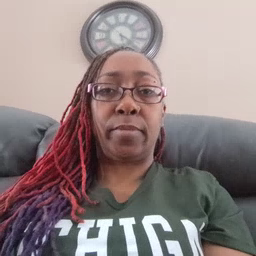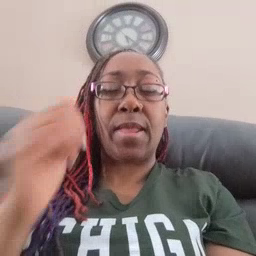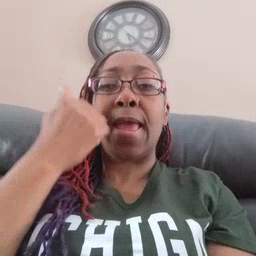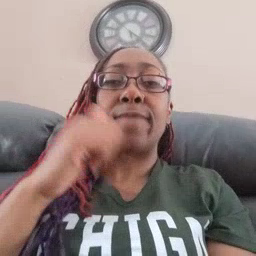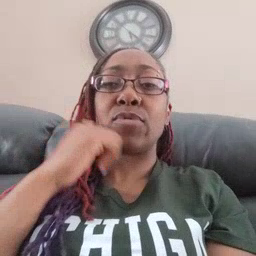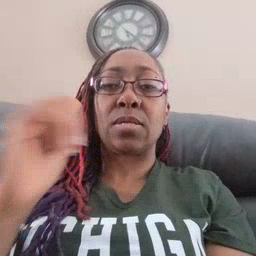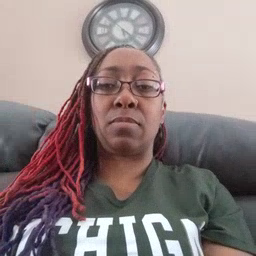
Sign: every